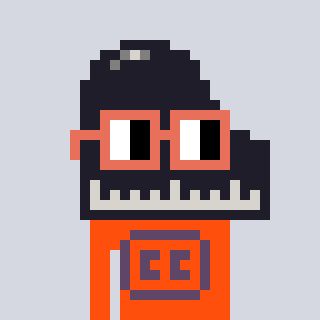
a pixel art character with square orange glasses, a piano-shaped head and a orange-colored body on a cool background